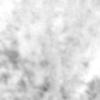
Label: no_change